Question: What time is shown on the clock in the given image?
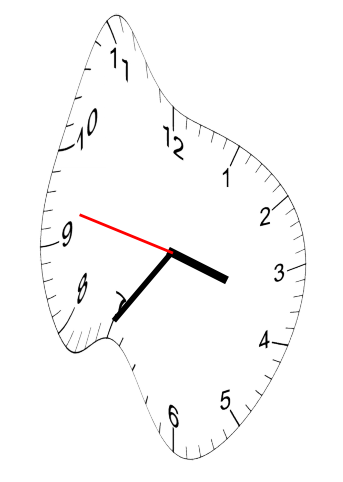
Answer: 03:35:47